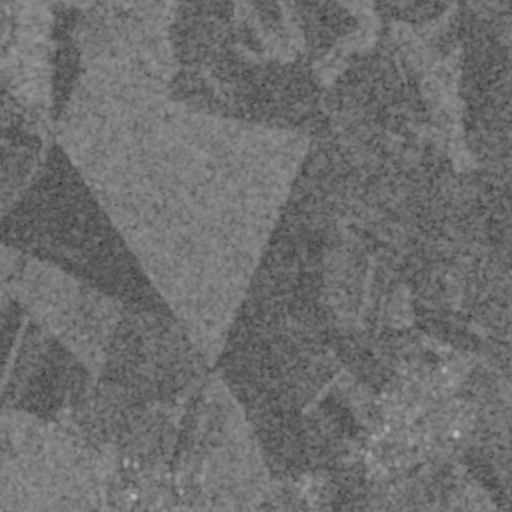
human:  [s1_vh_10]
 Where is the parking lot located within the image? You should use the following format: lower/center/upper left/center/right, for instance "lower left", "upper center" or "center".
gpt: The parking lot is located in the upper left of the image.
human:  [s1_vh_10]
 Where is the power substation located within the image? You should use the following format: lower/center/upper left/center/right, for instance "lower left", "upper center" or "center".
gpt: The power substation is located in the lower right of the image.
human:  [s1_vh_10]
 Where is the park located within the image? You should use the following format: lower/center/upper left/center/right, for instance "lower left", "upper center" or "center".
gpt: There is no park in the image.

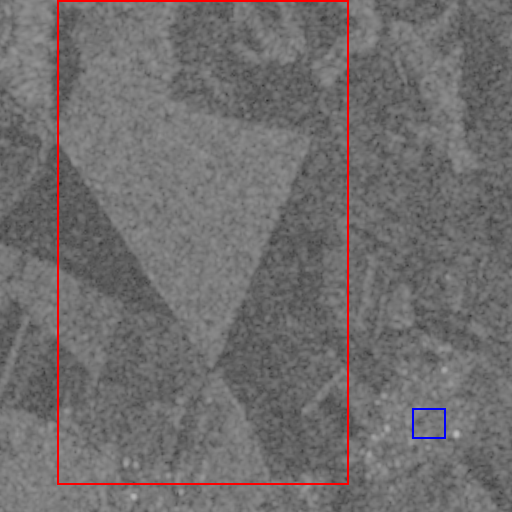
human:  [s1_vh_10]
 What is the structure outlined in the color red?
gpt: The structure outlined in red is a crop field.
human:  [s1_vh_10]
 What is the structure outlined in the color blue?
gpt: The structure outlined in blue is a park.
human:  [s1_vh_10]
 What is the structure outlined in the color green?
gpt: There is no green outline.